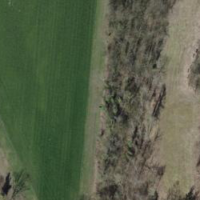
EUNIS habitat code: 25
Species observed at this site:
Luzula campestris